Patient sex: F
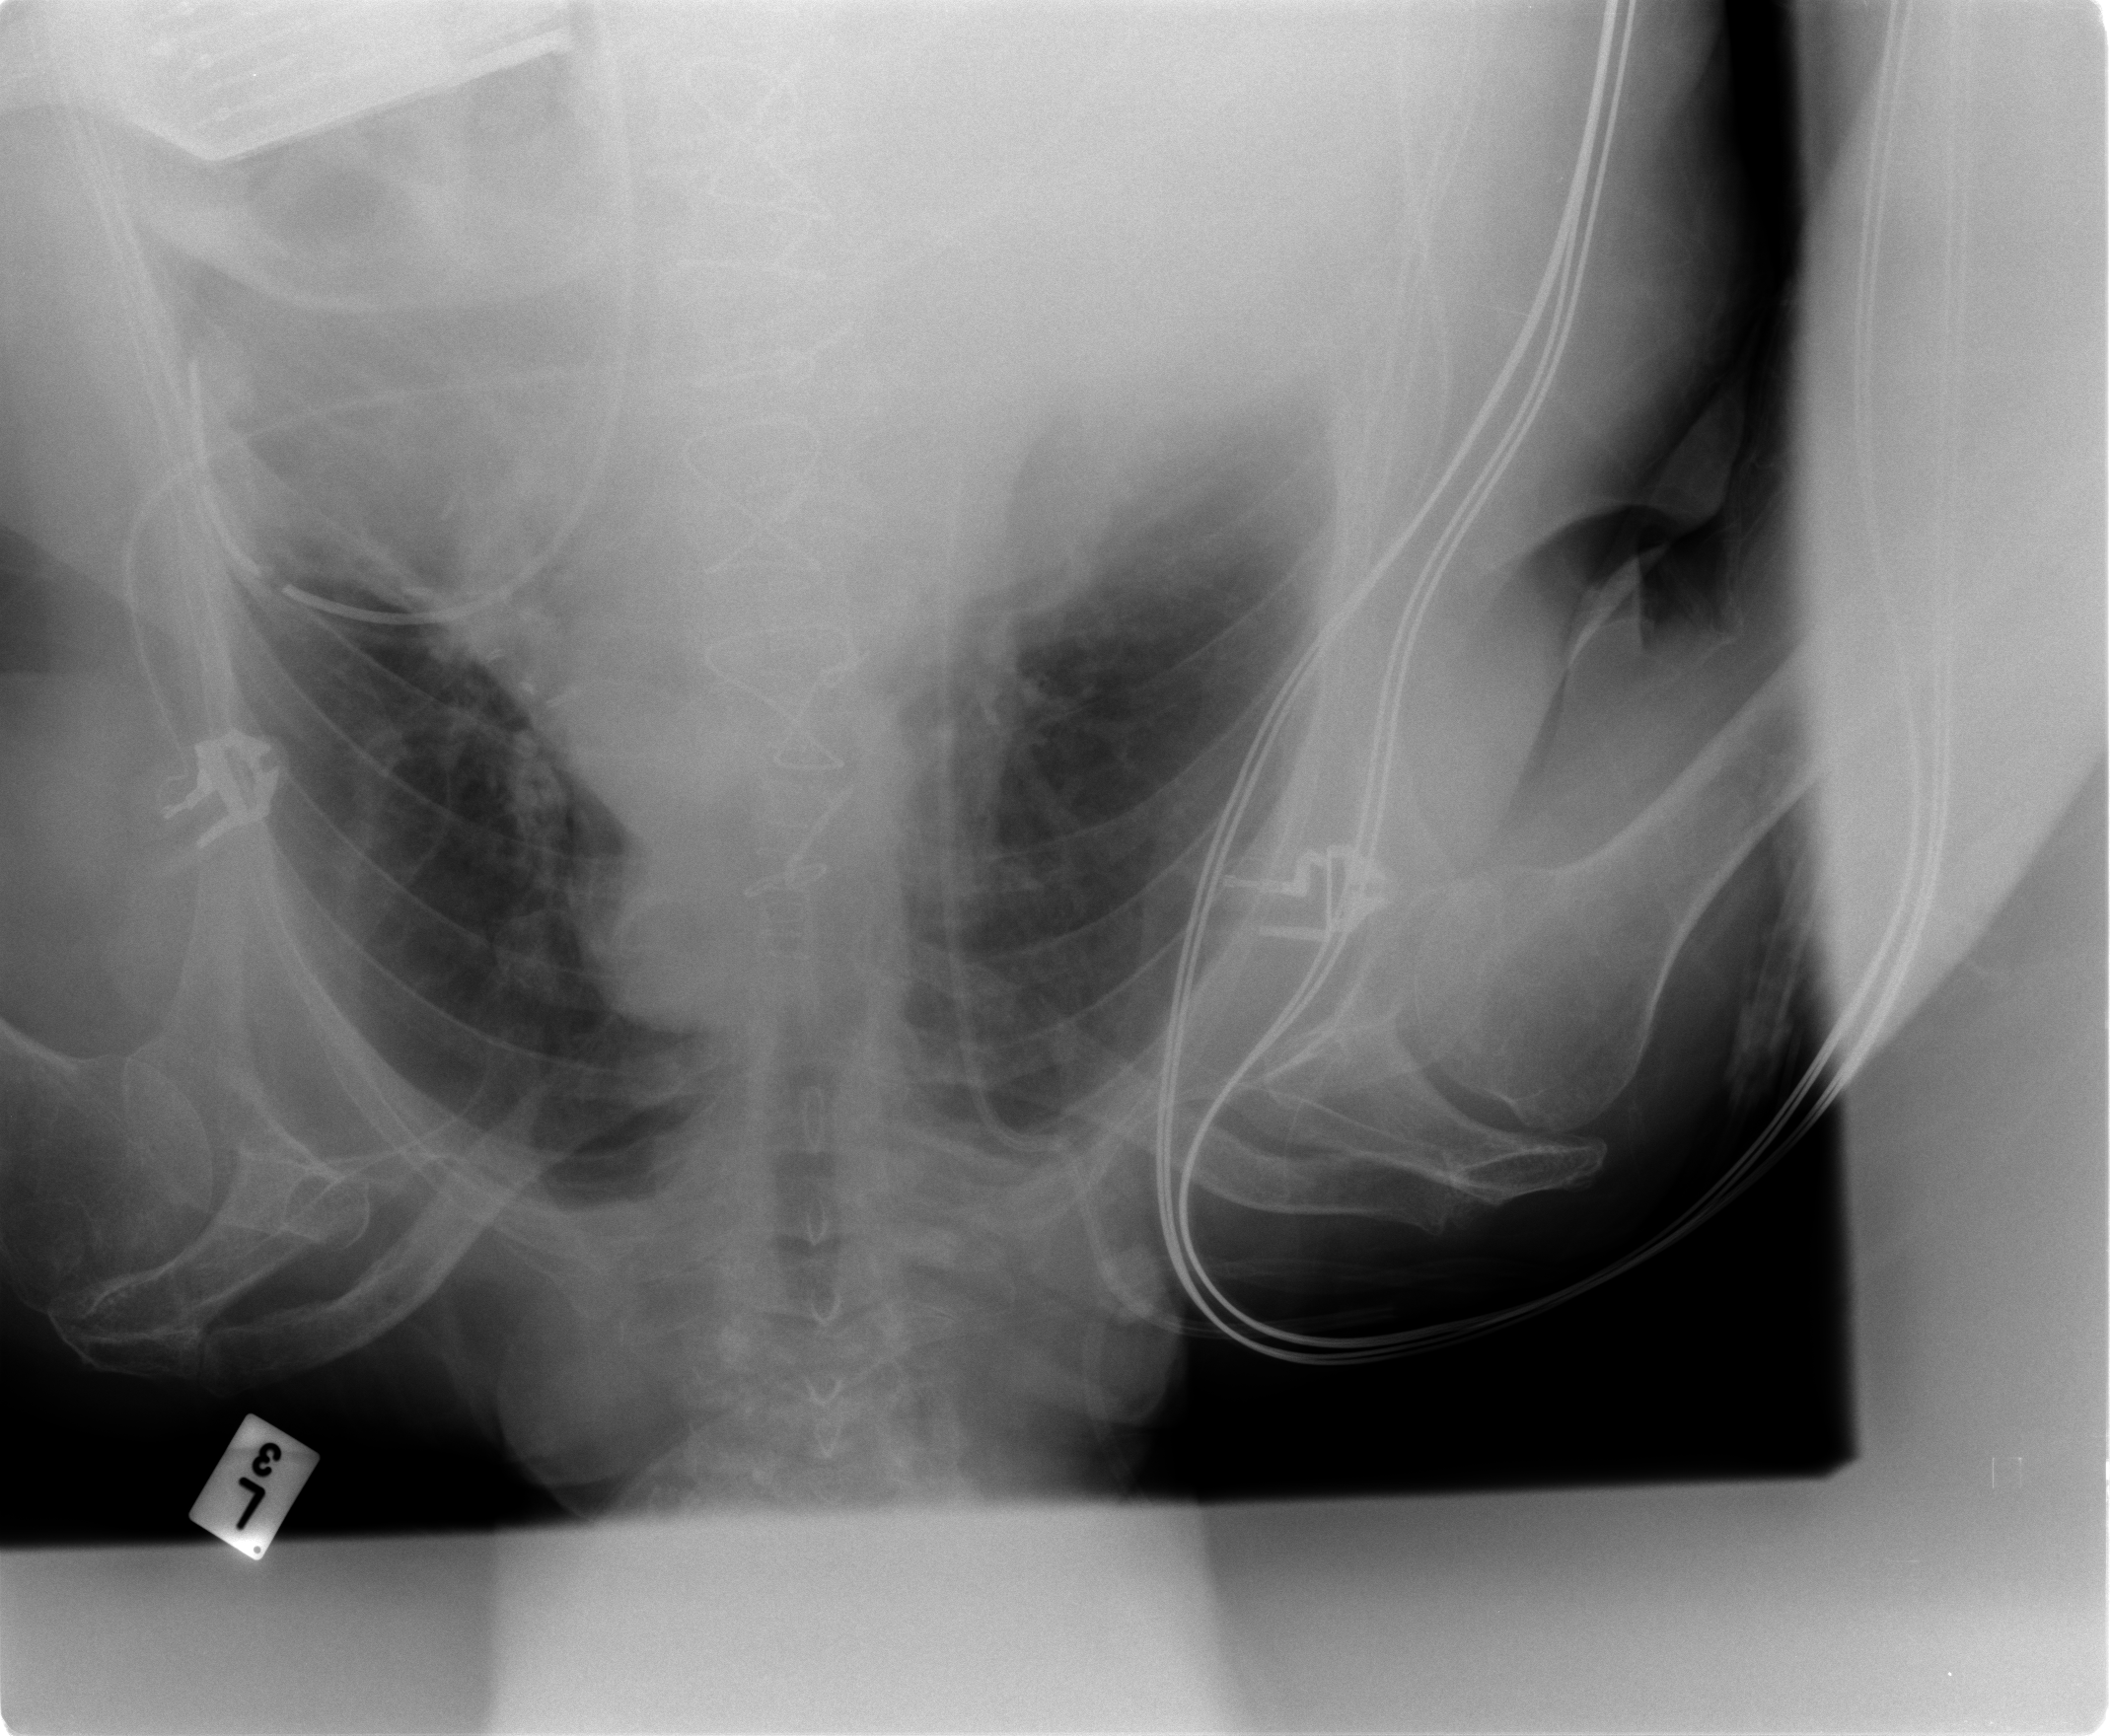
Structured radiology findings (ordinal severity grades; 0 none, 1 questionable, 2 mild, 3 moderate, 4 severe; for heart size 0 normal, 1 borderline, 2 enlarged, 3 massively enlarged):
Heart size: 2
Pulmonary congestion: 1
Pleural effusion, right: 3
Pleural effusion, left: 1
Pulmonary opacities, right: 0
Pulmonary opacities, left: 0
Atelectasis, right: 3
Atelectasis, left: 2